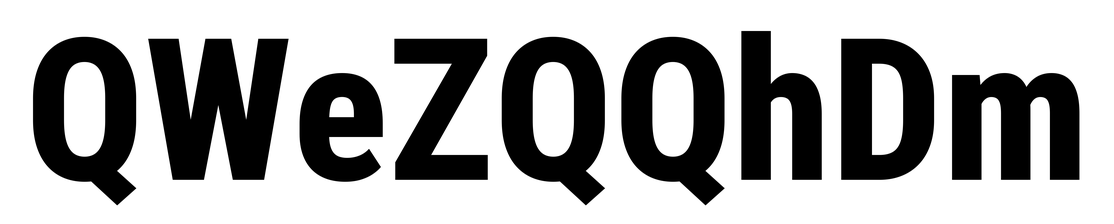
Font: Roboto_Condensed_ExtraBold